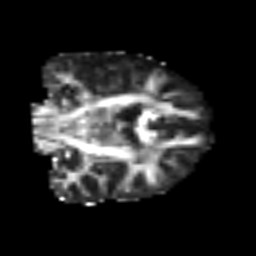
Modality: FA
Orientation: coronal
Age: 49
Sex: male
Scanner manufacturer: siemens
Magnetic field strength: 3 T
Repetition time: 6.1 s
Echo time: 0.101 s